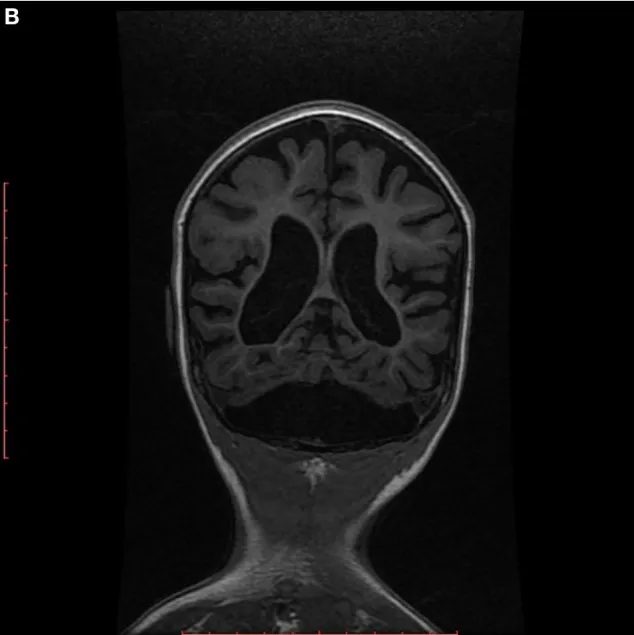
(B) Coronal T1-weighted image shows markedly hypoplastic cerebellar hemispheres (dragonfly-like cerebellar pattern), with dilatation of the cisterna magna inferiorly and also cortical and cerebral atrophy.
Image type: radiology (mri)